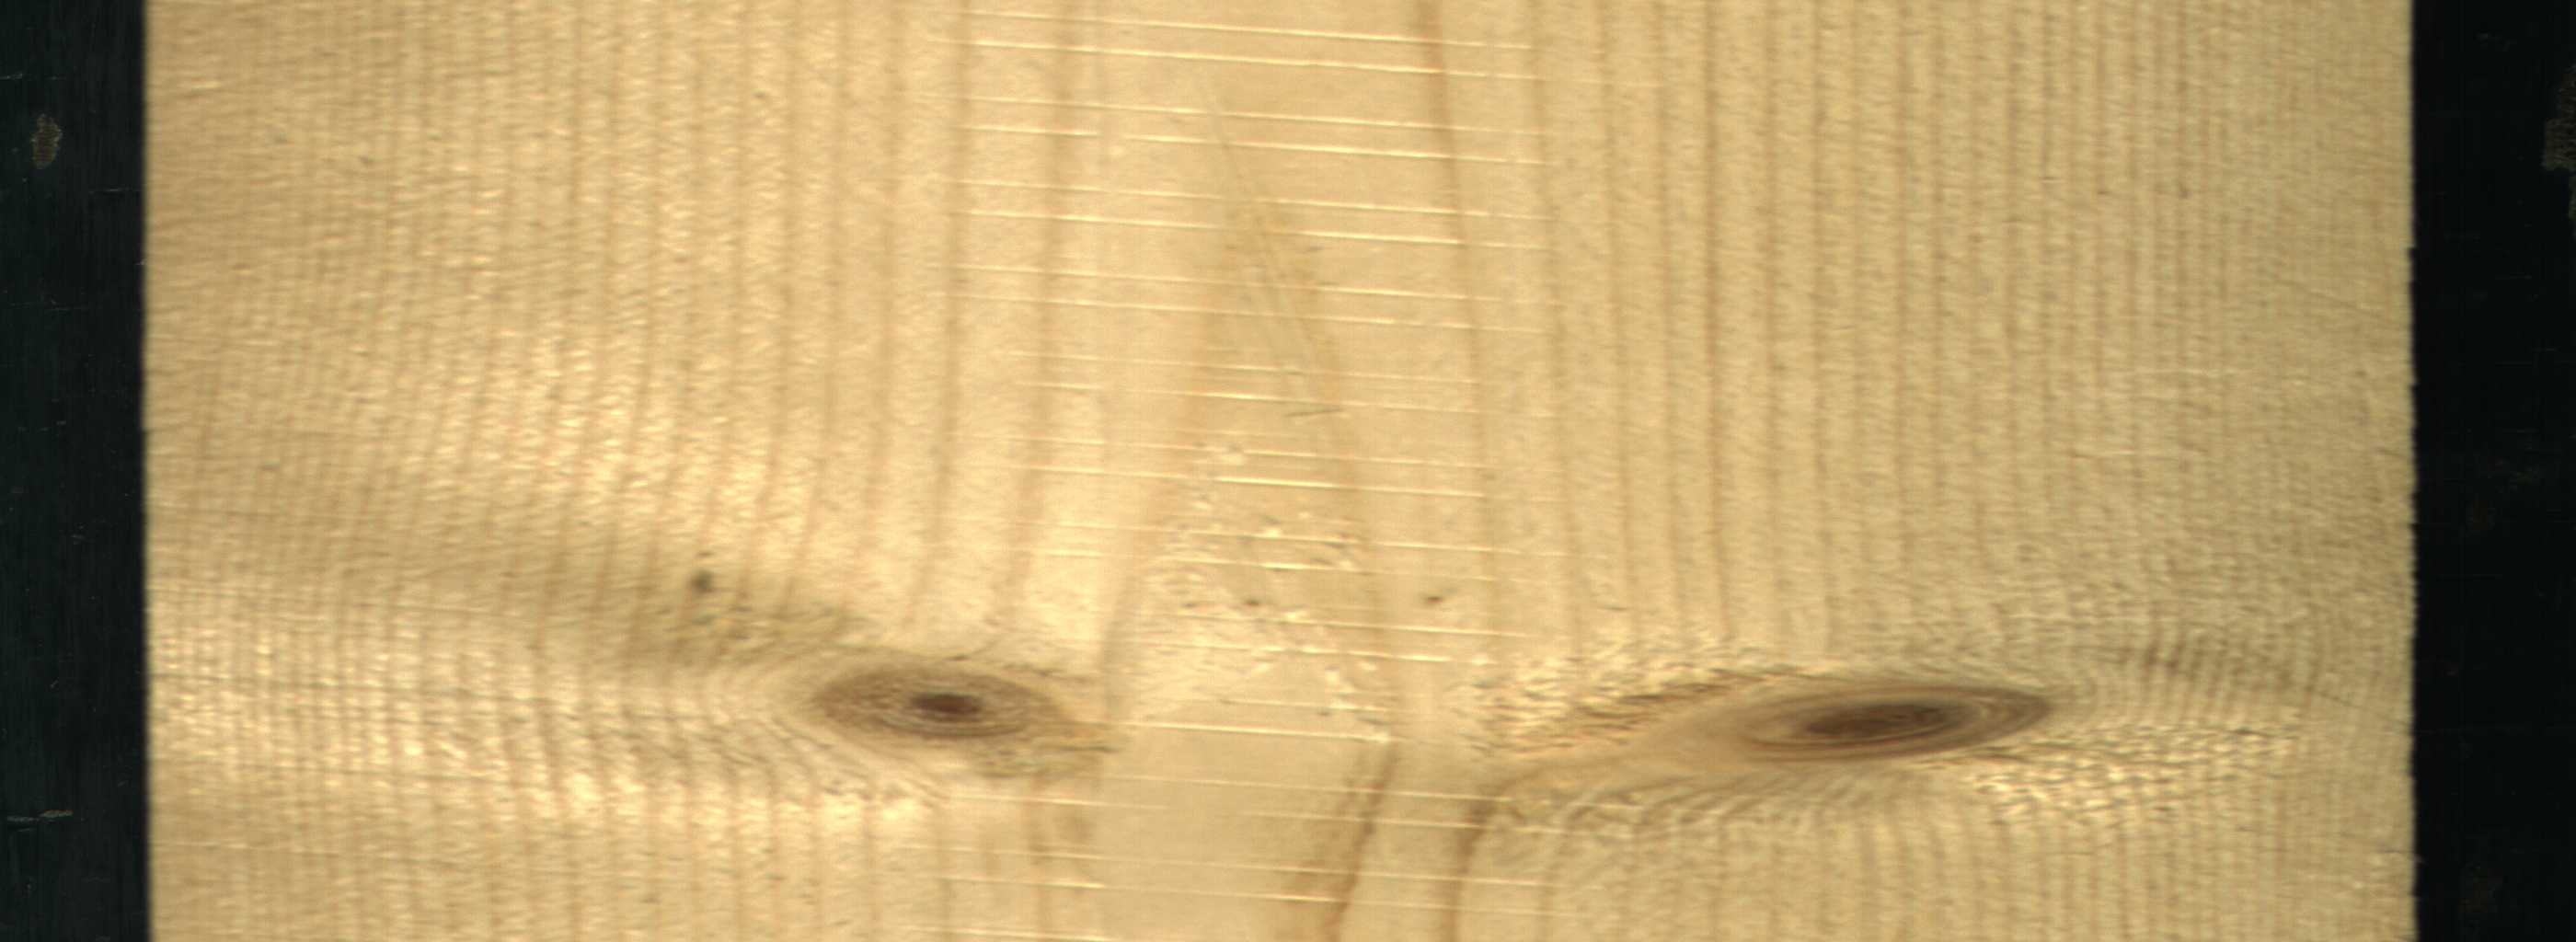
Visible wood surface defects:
Live_Knot
Live_Knot